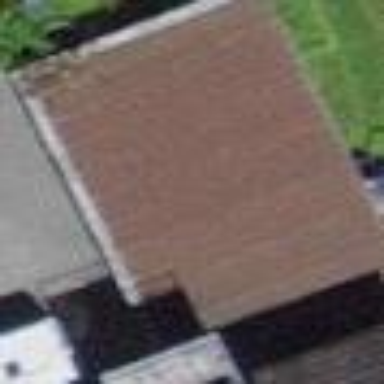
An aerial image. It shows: Garage building.